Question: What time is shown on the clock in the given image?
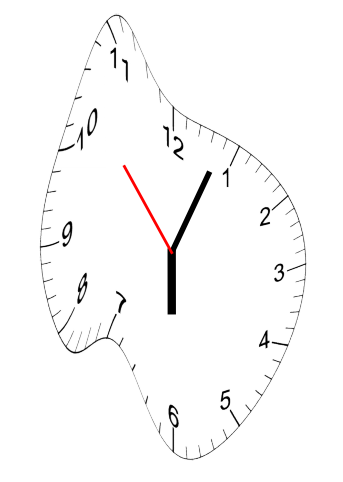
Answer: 06:03:53